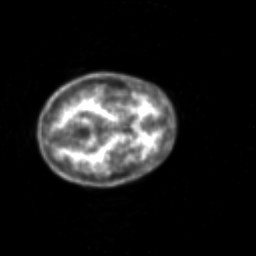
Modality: PET
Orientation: axial
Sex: female
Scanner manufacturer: siemens